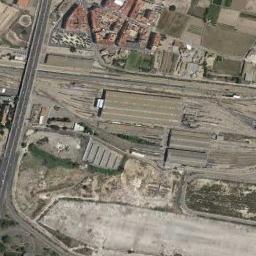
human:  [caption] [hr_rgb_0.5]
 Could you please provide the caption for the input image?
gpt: There are many buildings beside the railway station .

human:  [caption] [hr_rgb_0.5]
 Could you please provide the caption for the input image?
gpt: There is a railway station under construction in the suburbs .

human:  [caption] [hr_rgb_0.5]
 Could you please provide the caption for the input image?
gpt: The railway station is on the bare land next to some buildings .

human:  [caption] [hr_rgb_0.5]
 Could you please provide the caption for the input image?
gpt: The railway station has some railways and buildings and an overpass is over the railways .

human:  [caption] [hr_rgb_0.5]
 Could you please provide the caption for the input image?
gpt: There are some buildings beside the railway station .